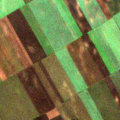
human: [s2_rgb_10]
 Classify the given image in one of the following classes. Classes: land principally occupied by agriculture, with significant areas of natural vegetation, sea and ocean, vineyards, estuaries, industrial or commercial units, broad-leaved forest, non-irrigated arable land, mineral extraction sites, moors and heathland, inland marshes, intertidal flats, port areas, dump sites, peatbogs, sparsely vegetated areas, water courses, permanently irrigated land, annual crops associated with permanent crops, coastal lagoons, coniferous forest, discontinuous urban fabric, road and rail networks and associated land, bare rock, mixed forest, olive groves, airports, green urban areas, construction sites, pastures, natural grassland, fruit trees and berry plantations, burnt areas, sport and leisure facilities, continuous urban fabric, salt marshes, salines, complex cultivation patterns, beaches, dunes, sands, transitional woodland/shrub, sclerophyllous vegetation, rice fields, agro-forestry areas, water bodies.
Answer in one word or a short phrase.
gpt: non-irrigated arable land